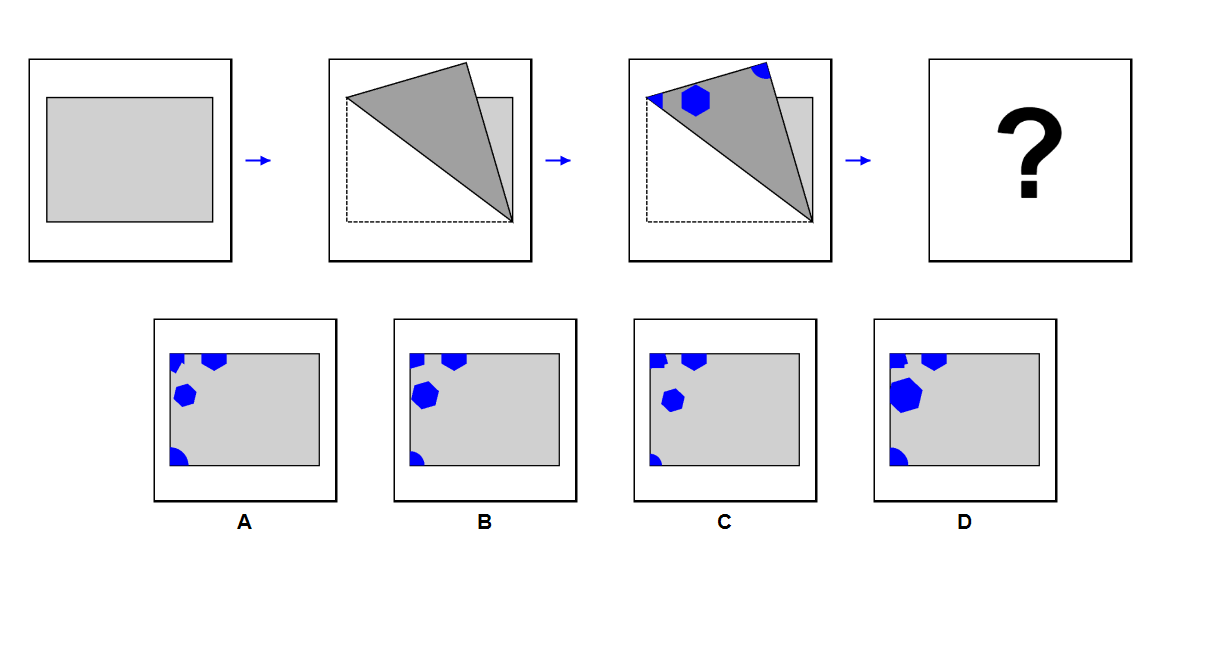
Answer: B